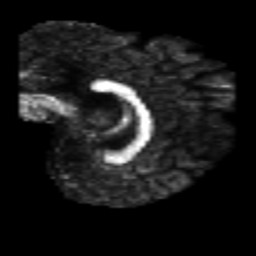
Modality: FA
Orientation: sagittal
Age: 38
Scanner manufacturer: philips
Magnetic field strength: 3 T
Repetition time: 7.767 s
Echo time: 0.1224 s